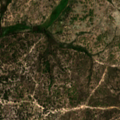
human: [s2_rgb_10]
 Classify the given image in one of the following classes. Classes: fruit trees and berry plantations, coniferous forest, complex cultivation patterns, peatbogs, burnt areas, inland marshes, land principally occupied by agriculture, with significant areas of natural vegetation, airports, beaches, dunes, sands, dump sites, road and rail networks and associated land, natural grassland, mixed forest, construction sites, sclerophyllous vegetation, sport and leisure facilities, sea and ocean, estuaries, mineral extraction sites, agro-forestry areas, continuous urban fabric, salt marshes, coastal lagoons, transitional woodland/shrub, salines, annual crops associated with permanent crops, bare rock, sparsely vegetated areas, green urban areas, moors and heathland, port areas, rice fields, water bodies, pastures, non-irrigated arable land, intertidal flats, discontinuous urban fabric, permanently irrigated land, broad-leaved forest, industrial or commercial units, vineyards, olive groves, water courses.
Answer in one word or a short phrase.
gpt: pastures, agro-forestry areas, broad-leaved forest, mixed forest